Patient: sex M, age 48
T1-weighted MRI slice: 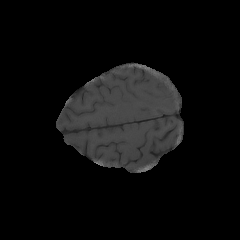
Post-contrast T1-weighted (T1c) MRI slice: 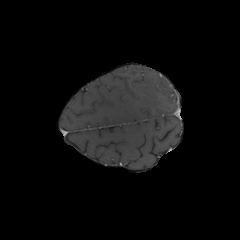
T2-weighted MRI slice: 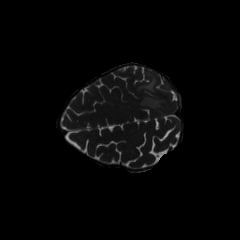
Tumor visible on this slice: yes
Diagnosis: Glioblastoma, IDH-wildtype
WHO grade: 4